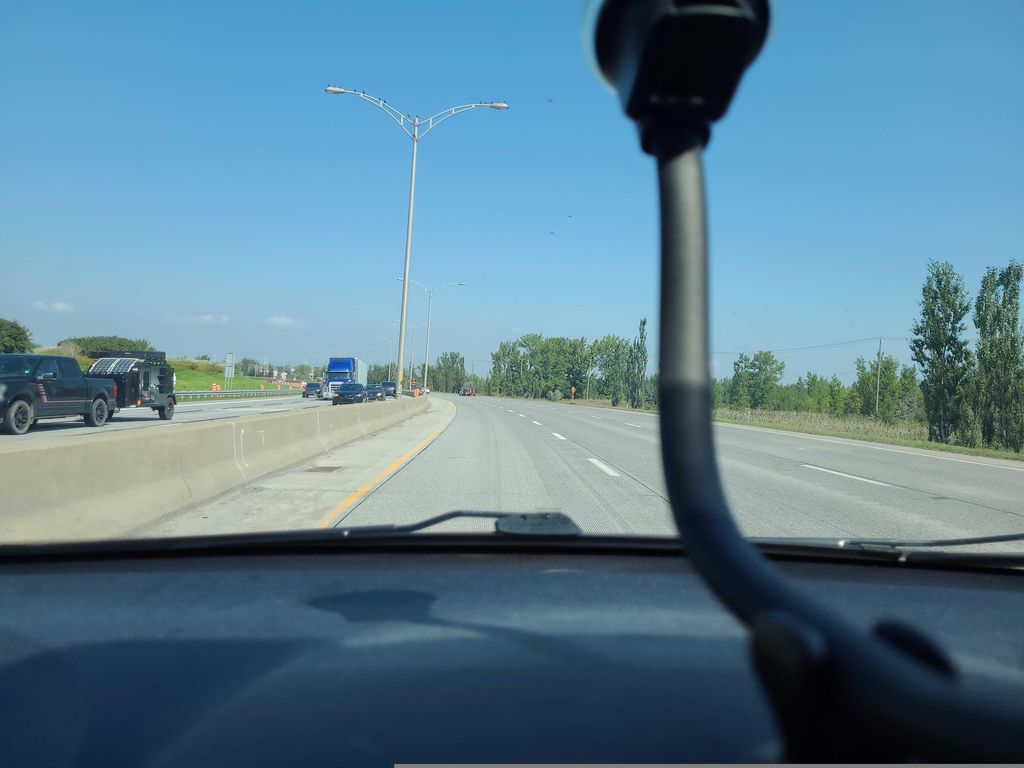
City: montreal